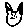
Label: cat